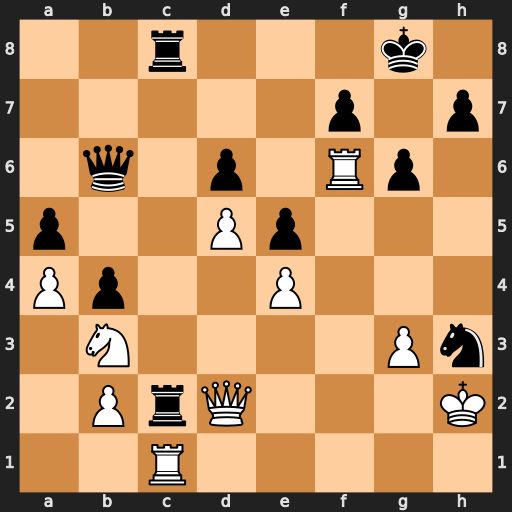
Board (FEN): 2r3k1/5p1p/1q1p1Rp1/p2Pp3/Pp2P3/1N4Pn/1PrQ3K/2R5
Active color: w
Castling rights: -
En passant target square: -
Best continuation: Rxc2 Rxc2 Qxc2